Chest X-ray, AP view. Patient: 62 years old, sex F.
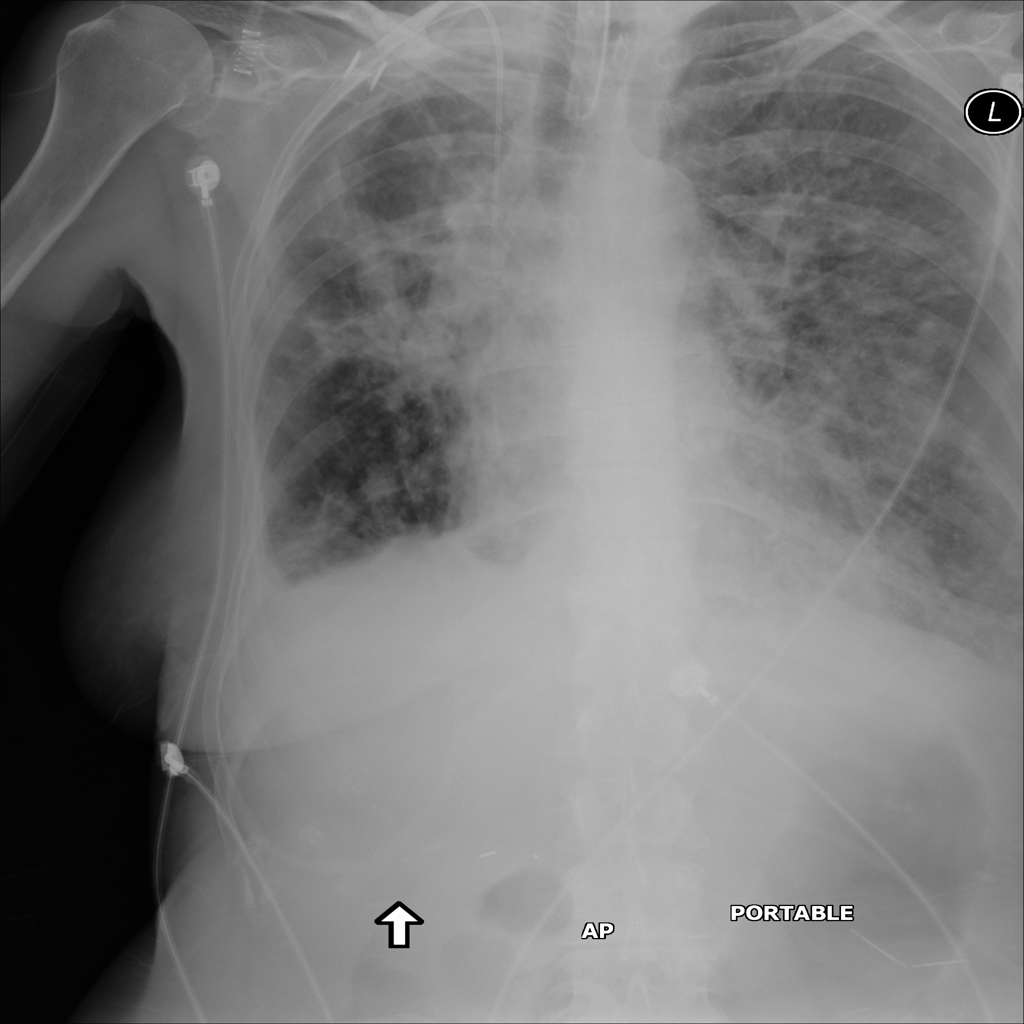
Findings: No Finding